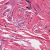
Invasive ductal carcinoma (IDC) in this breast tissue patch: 0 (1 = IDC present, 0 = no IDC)